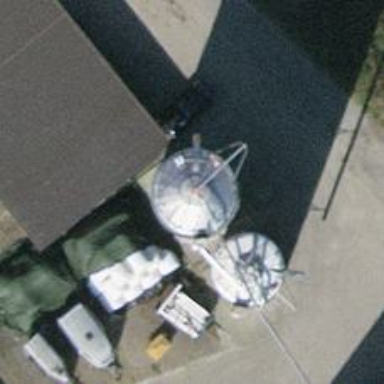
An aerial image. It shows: Silo.